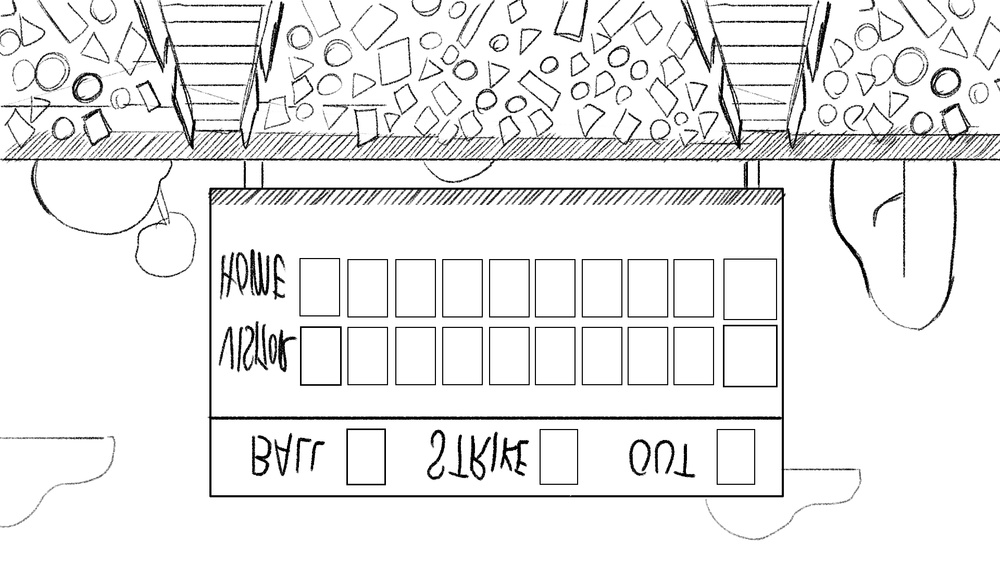
Label: scoreboard